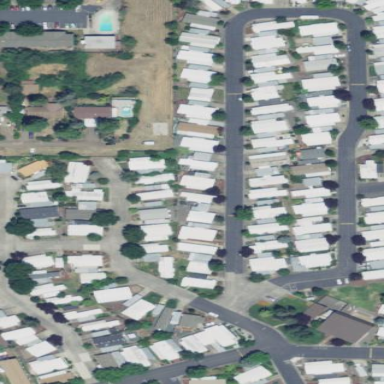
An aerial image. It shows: Residential area known as trailer park.